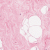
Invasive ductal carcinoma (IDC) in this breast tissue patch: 0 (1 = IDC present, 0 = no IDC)